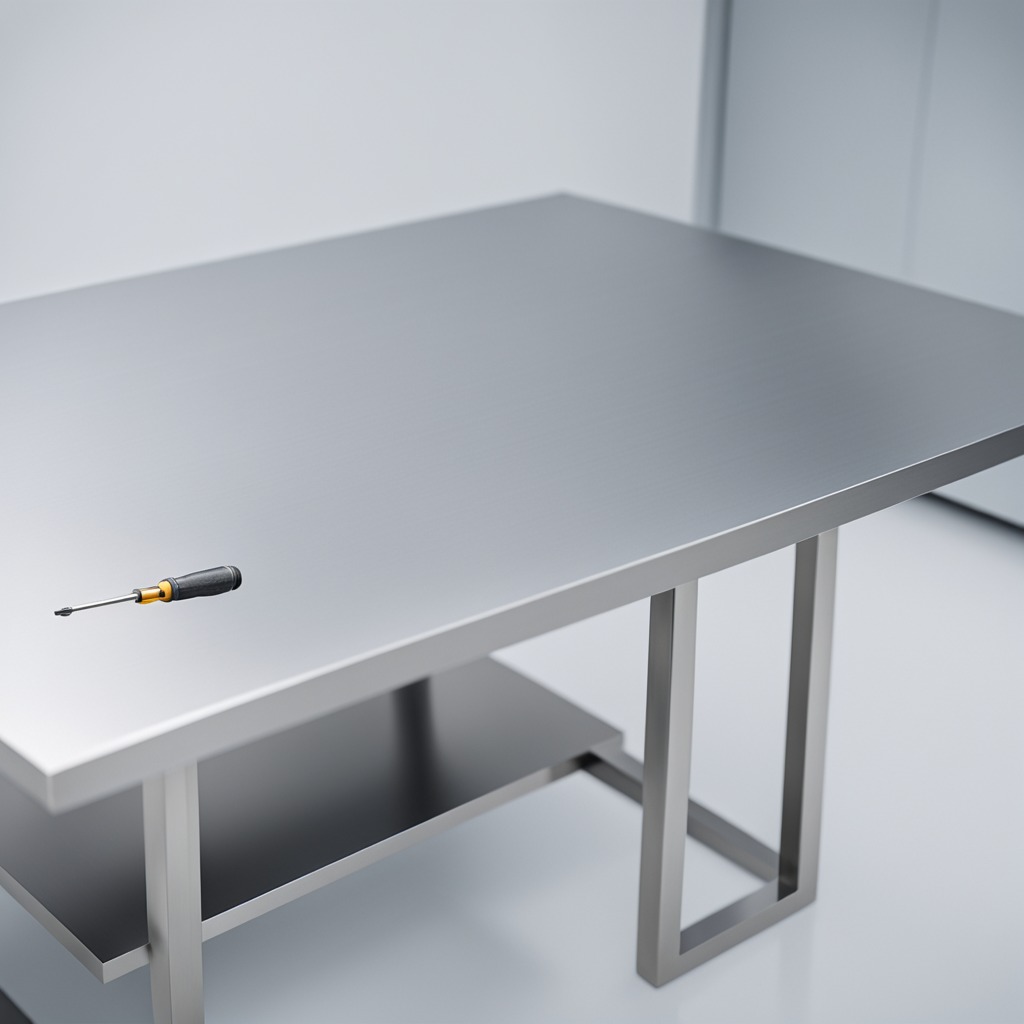
A screwdriver is lying on the stainless steel table in a high-end prototyping lab.